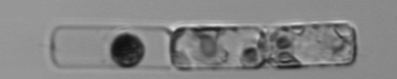
Label: Guinardia_delicatula_TAG_internal_parasite